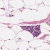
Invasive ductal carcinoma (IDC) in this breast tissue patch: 0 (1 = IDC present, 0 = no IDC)